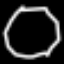
Label: octagon